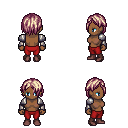
a pixel art fantasy rpg character, female body template, human, dark skin, steel arm armor, red pants, white blonde bangs hairstyle, maroon shoes, four views (front, back, left, right), 2x2 character sprite sheet, small pixel art, hard edges, no anti-aliasing